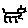
Label: cat